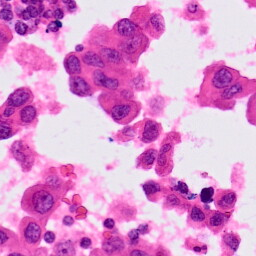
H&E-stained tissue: Lung